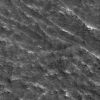
Atmospheric dust classification: not_dusty